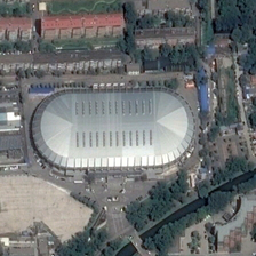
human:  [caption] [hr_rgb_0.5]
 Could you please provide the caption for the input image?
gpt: Many trees and green buildings surround the silver-gray buildings, shaped like circular runways.

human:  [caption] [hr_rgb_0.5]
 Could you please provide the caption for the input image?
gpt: Many green trees and buildings surround a silver-gray building, shaped like a circular runway.

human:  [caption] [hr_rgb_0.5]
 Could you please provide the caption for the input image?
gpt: Many trees and green buildings surround a silver-gray building, reminiscent of a circular runway.

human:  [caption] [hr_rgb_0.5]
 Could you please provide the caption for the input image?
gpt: Many green trees and buildings surround the silver-gray circular track buildings.

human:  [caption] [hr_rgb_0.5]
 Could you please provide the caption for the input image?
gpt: Many green trees and buildings are surrounded by silver-gray buildings, which look like circular runways.